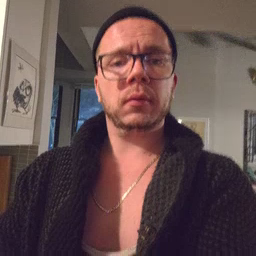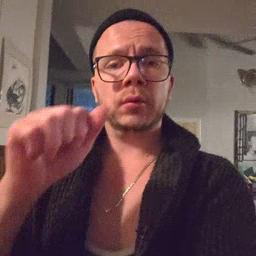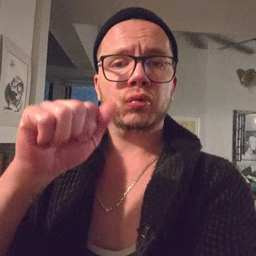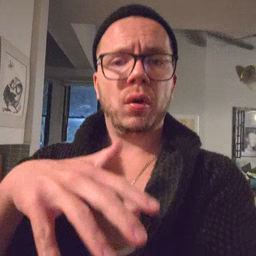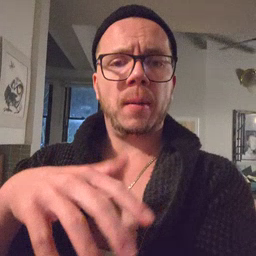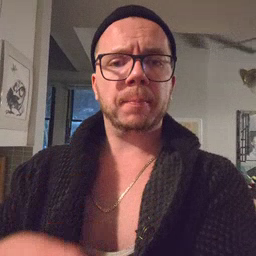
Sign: drop